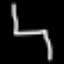
Label: chair